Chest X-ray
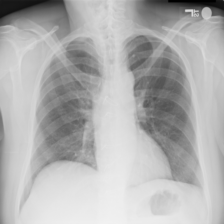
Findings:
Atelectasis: negative
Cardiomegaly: negative
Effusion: negative
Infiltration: negative
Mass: negative
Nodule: negative
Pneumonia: negative
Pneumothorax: negative
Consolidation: negative
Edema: negative
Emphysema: negative
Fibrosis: negative
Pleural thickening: negative
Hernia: negative